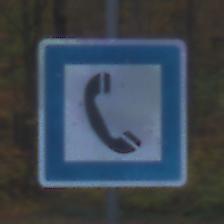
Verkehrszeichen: Fernsprecher
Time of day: SunriseSunset
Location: Outdoor (Nature)
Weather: PartlyCloudy
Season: Autumn
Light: Natural